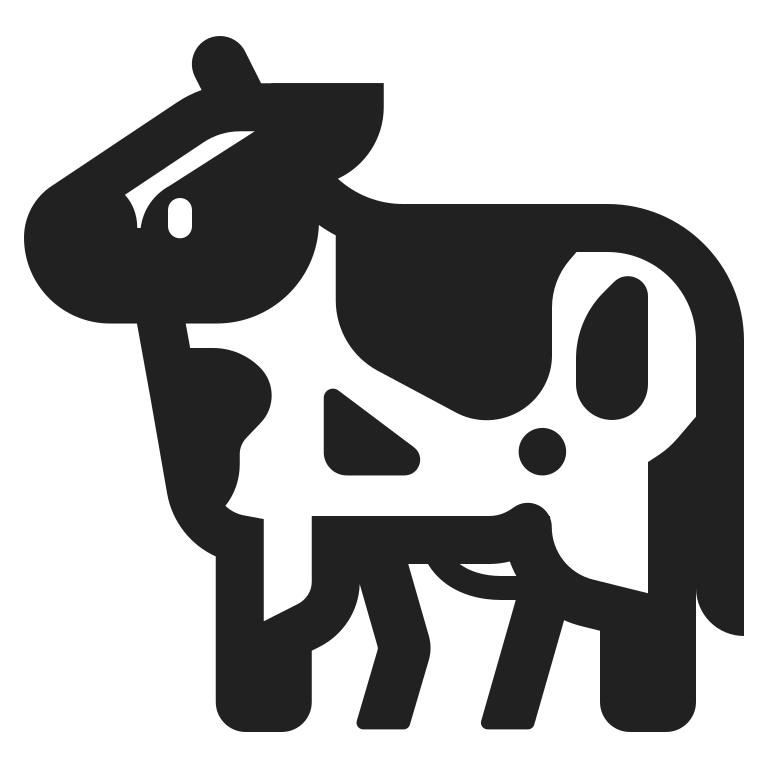
cow high contrast